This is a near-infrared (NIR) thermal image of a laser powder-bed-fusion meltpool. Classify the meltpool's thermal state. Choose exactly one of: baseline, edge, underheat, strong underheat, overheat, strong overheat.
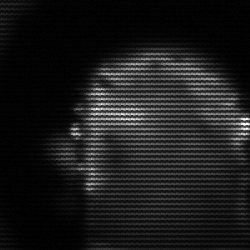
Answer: baseline